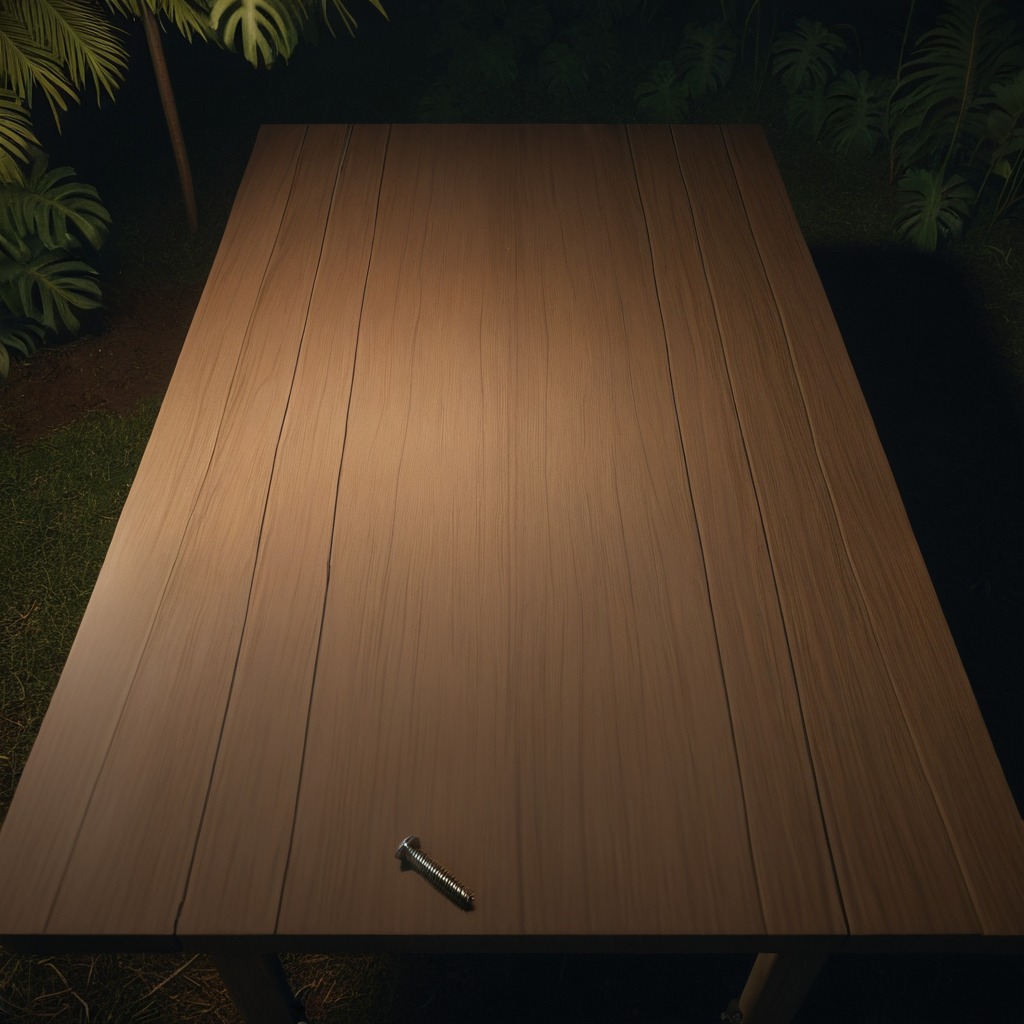
A metal screw is lying on the wooden table inside a jungle field workshop tent at night.